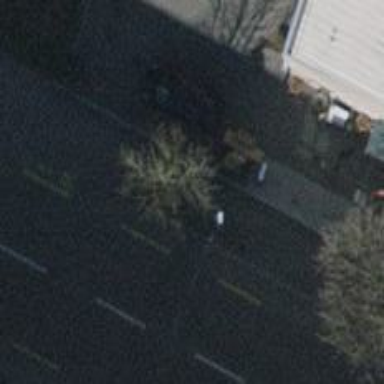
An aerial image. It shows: Bollard.